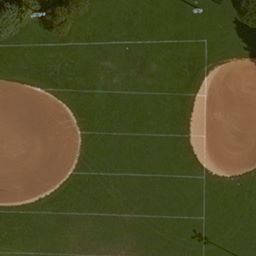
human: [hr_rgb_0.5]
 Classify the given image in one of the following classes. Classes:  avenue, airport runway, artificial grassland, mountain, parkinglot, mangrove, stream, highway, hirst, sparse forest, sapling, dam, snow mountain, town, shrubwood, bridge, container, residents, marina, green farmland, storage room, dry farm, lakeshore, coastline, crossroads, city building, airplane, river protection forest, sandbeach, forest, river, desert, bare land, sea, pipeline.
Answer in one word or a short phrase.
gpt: artificial grassland